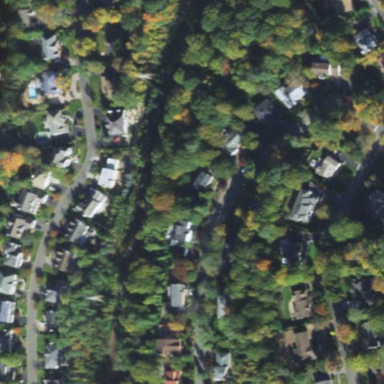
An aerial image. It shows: This residential area consists of single-family homes.